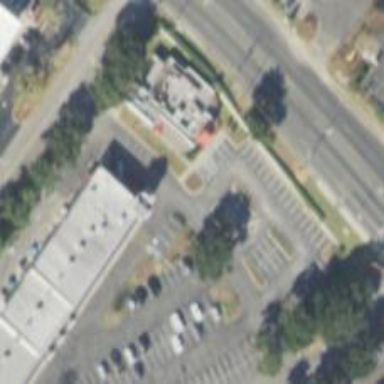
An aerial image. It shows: Parking space.